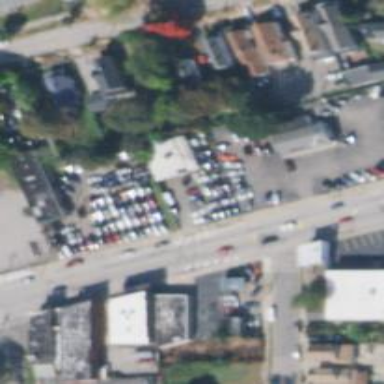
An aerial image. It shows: Car repair shop.